Interaction volume radius: 5 \u00c5
Interaction volume height: 30 \u00c5
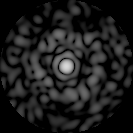
Disorder parameter: 0.8383